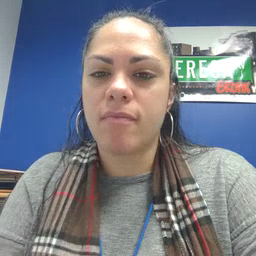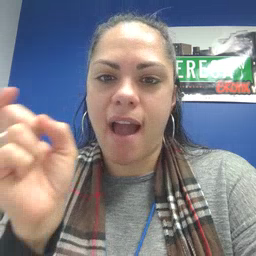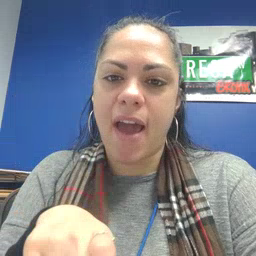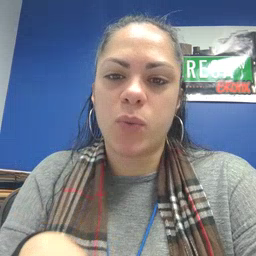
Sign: haveto